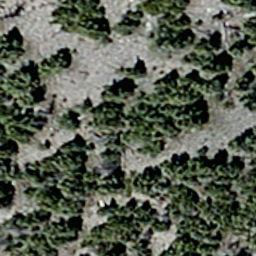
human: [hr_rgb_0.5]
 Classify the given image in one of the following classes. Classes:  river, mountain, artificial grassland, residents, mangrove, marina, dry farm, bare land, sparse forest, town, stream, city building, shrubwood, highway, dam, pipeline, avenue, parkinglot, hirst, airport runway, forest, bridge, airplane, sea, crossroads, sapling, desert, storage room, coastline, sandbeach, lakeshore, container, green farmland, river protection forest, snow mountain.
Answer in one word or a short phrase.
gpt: sparse forest